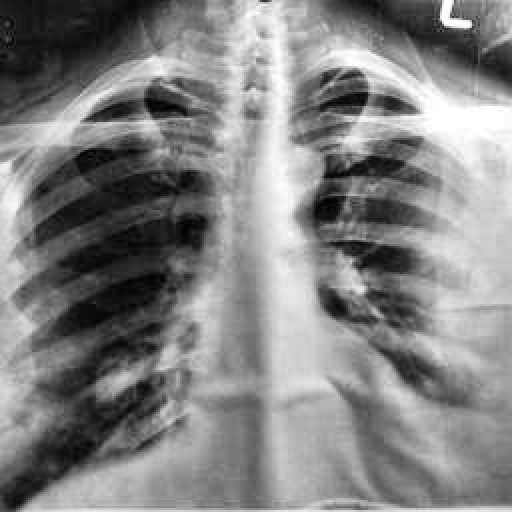
Finding: TUBERCULOSIS